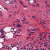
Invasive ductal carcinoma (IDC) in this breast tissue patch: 1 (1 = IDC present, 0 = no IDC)